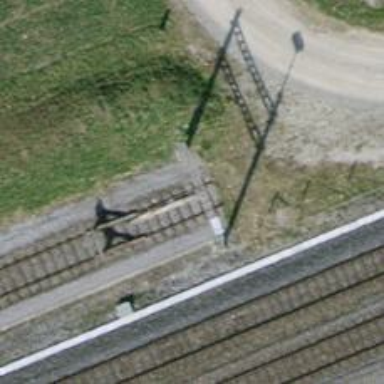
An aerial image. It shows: Railway buffer stop.